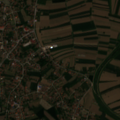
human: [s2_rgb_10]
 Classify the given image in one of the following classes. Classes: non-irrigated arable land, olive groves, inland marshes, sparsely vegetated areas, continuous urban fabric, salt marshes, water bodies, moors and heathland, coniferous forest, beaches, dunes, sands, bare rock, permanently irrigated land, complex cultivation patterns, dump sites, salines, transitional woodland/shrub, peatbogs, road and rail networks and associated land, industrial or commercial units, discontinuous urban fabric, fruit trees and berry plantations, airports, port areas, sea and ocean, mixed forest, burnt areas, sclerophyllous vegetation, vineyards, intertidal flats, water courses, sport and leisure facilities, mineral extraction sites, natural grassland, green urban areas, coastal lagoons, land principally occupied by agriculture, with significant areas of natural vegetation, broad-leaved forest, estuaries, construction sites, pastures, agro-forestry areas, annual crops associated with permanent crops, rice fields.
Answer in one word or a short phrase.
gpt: discontinuous urban fabric, non-irrigated arable land, complex cultivation patterns, land principally occupied by agriculture, with significant areas of natural vegetation